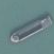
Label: Sand_carrier